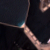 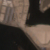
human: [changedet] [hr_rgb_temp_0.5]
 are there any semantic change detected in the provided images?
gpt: An artificial island constructed on a bed of sand and rock appears in the sea.